Field crop: maize
Growth stage: 2
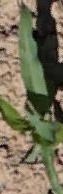
Species: maize